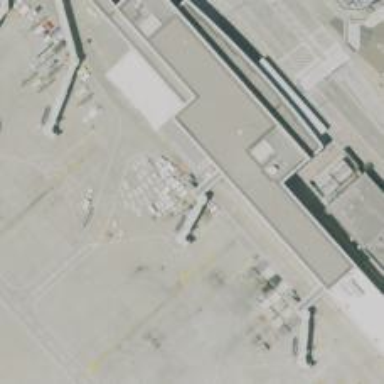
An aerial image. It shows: Jet bridge on bridge.